Question: I am working on a dynamic form, the rows are having parent dropdowns, and when we select a parent it adds new ROWs for number of childs, I have given classes to each child rows. There is option of dynamically adding a parent row, and so on.
So far adding and deleting the parent rows are working fine. I am having trouble removing the last child row
below is a rough idea of how the rows are created, the
'''
Row 1: <parent> select
Row 2: -<child> select
Row 3: -<child> select
Row 4: - Child Add row / Remove row
Row 5: <parent> select
Row 6: -<child> select
Row 7: - Child Add row / Remove row
Row 8: Parent Add row / remove row
'''
for better idea here is the screenshot

This table is simple, no nested tables, only 6 columns and 12 rows, the indenting is done via css
Now if I use '$('tr.partnumber_2_sub');' in console of firebug, i can see result like
'''
Object[tr.partnumber_2_sub, tr.partnumber_2_sub, tr.partnumber_2_sub]
'''
but when i use '$('tr.partnumber_2_sub:last-child');' it output empty object. I want to remove the last child and my guess was to '$('tr.partnumber_2_sub:last-child').remove();' but it is not working.
Thanks for the answers for the last row, but i realized that my child add row / del row are also having same class on tr. Now i have to remove 2nd last element
Okay, i have added extra class on tr of child row, and didnt added it add / del of child so now I can use them separately. changed back the title and accepted the answer.
Than you all
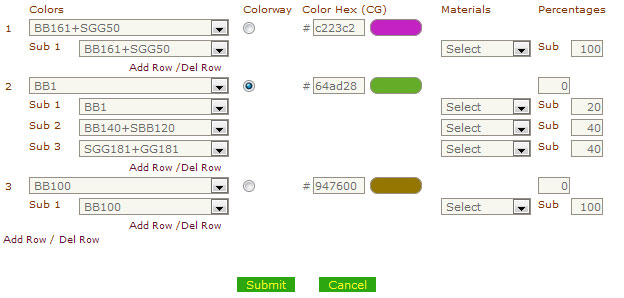
Answer: try
'''
$('tr.partnumber_2_sub').last().remove()
'''